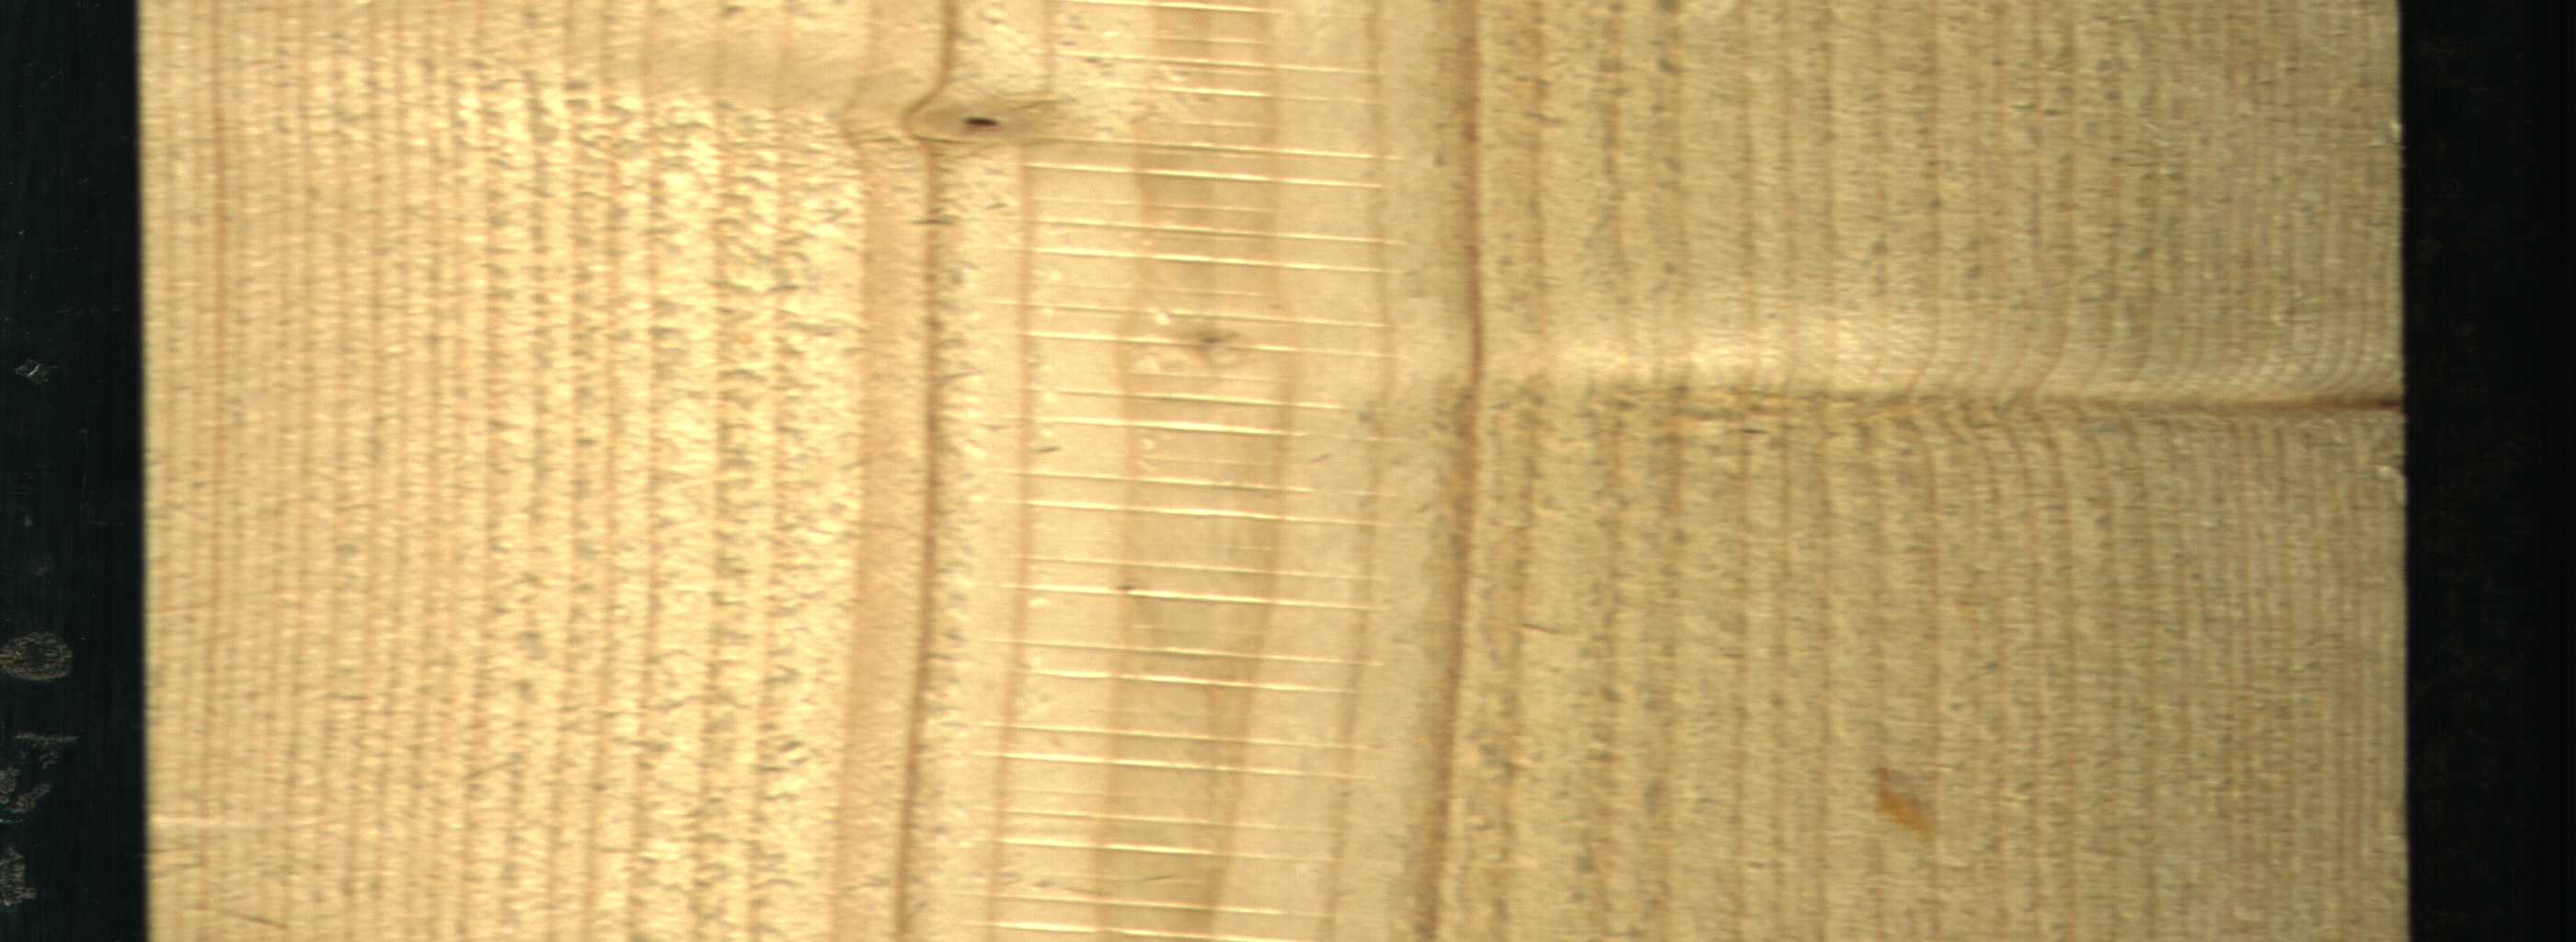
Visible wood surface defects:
Live_Knot
Live_Knot